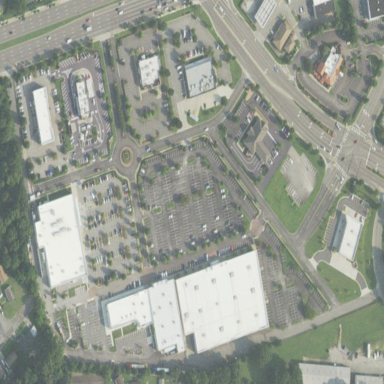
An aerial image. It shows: Retail area.